Question: Friends,
I am trying to print a figlet. this is my code:
'''
st1="""
__ __ _ _ _____ _
| \/ | (_) | | | __ \ | |
| \ / | _ _ __ __| | | |__) | ___ __ _ __| | ___ _ __
| |\/| | | | | '_ \ / _' | | _ / / _ \ / _' | / _' | / _ \ | '__|
| | | | | | | | | | | (_| | | | \ \ | __/ | (_| | | (_| | | __/ | |
|_| |_| |_| |_| |_| \__,_| |_| \_\ \___| \__,_| \__,_| \___| |_|
"""
print(st1)
'''
But instead of printing it, it is printing the below text which is difficult to read. Plz suggest. I am on windows 8 and using python 3.3.

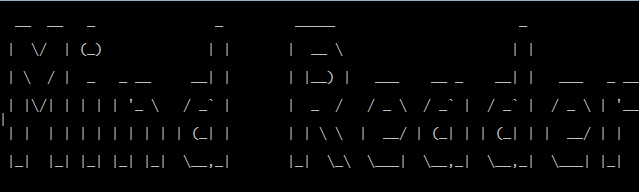
Answer: The figlet is too long in each line of text, so the end spaces are wrapping to the next line, causing your problem. I removed one space from the space between Mind and Reader, and also the padding to the left of Mind and it prints perfectly: